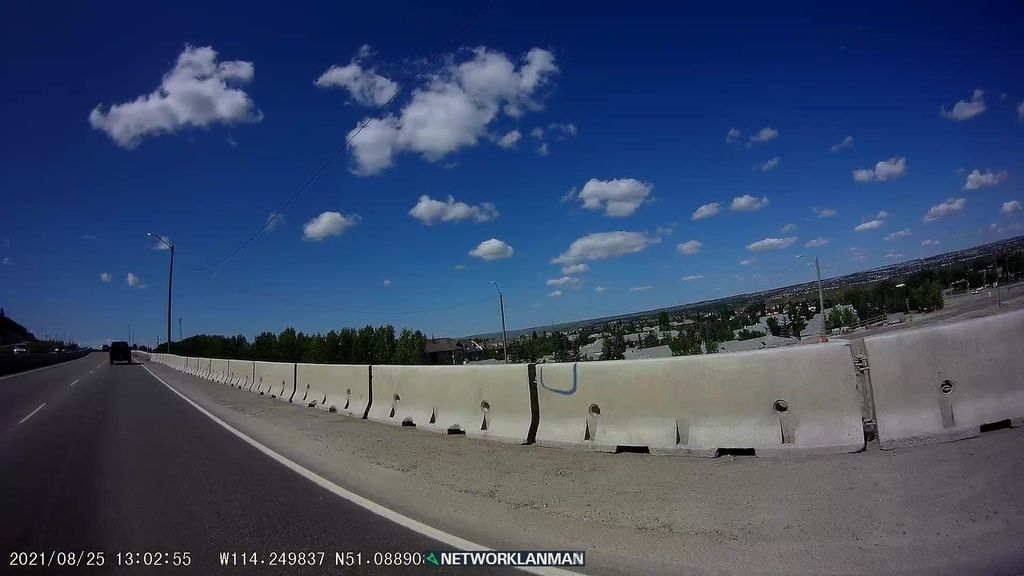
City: calgary